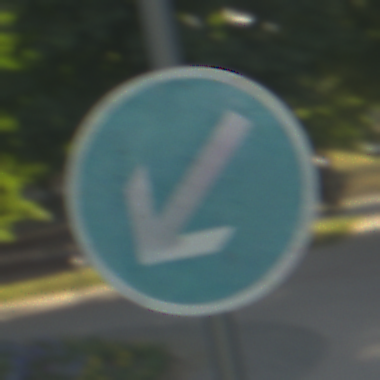
Verkehrszeichen: VorgeschriebeneVorbeifahrtLinks
Umgebung: Outdoor, Suburban
Tageszeit: SunriseSunset
Wetter: PartlyCloudy
Licht: Natural
Jahreszeit: NotSpecified
Kontrast: MediumContrast